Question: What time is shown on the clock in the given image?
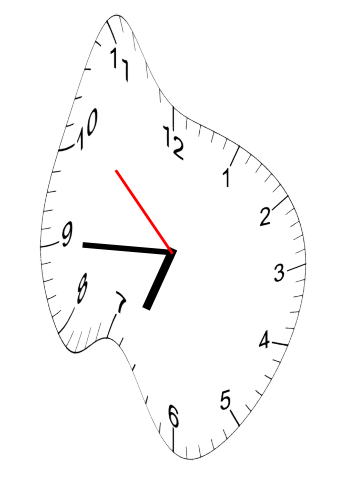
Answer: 06:44:52